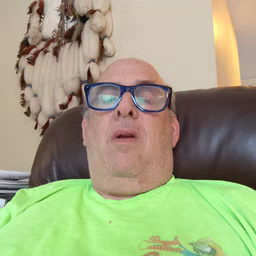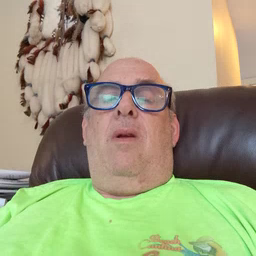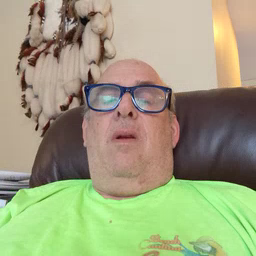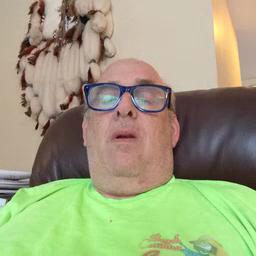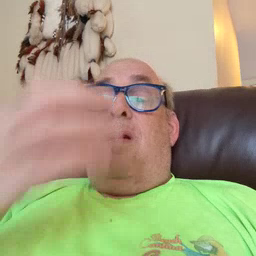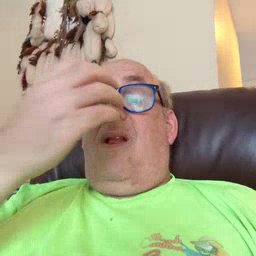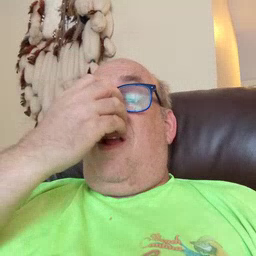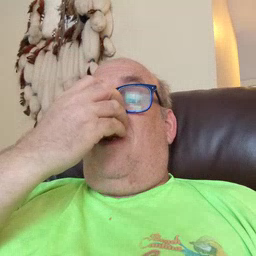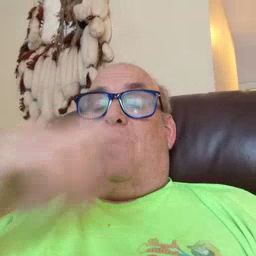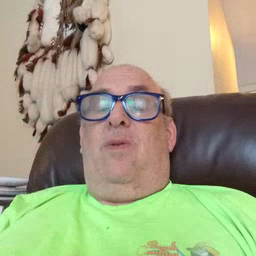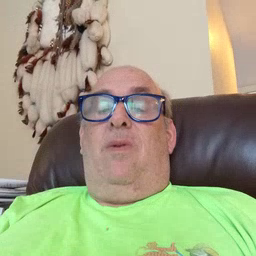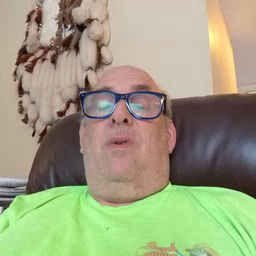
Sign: clown